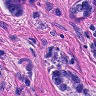
Metastatic tissue present: yes